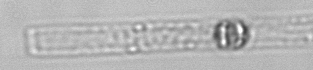
Label: Dactyliosolen_blavyanus